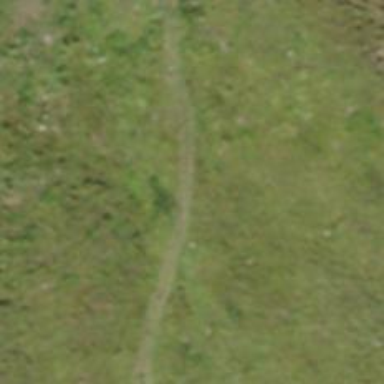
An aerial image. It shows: Path with gravel surface of grade2.